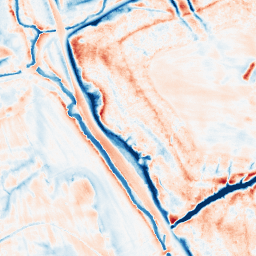
Category: trend_removal
Decomposition family: local_polynomial
Decomposition parameters: window_size: 21
degree: 3
Upsampling method: bspline
Upsampling parameters: scale: 4
Upsampling scale: 4